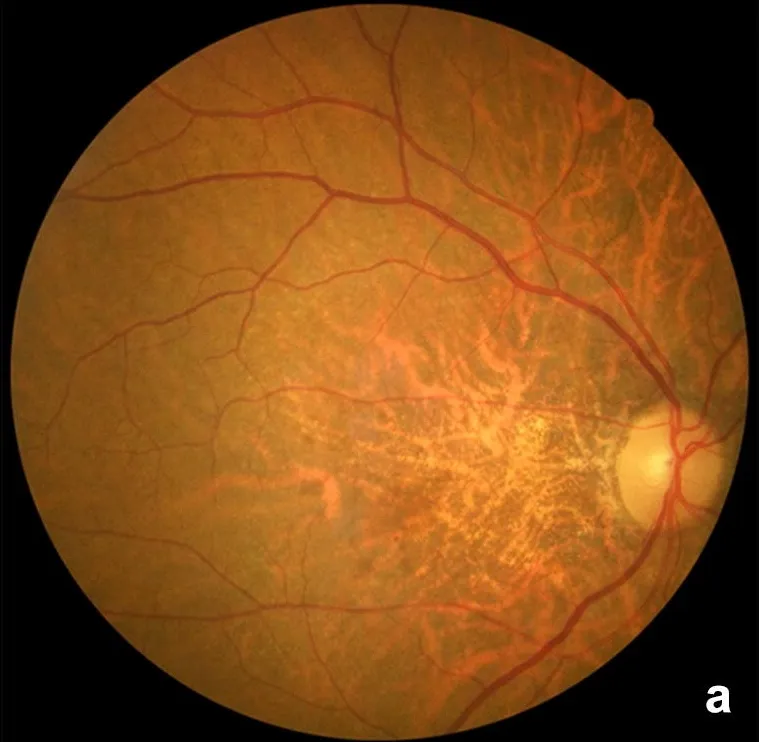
Color fundus photography.
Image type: ophthalmic_imaging (fundus_photograph)